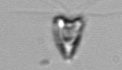
Label: Pyramimonas_longicauda